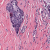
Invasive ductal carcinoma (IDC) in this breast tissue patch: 1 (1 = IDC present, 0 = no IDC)